Question: How can I get the 'RichEditableText' control to display the text in pages. Just like in Microsoft Word, it should have visual pagebreaks which are determined by a page-size setting so that, I can switch to A4, US Letter size, etc and the text will flow into vertical rectangles (pages) accordingly.

I sense I should use the , 'TextFlow' actually.
But what is the starting point and what should I focus on, in order to get this paper layout.
Any help is appreciated.
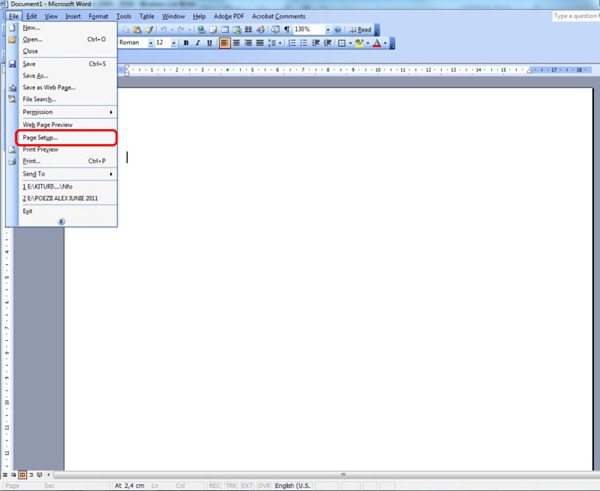
Answer: You can't do it with the default 'RichEditableText' component, but here's a little snippet that should get you started:
'''
<s:VGroup gap="20">
<mx:UIComponent id="page1" width="50" height="50" />
<mx:UIComponent id="page2" width="50" height="50" />
</s:VGroup>
'''
Replace the sizes with your A4 or other sizes. If you want the number of pages to be dynamic, you'll have to use a 'DataGroup' instead.
Now we create one 'TextFlow' object, we assign it one <URL> per page, and we have it lay out the text over our pages:
'''
var tlf:TextFlow = TextFlowUtil.importFromString(
"Some very long text that spans many pages goes in here."
);
for each (var page:Sprite in [page1, page2]) {
var c:ContainerController = new ContainerController(
page, page.width, page.height
);
tlf.flowComposer.addController(c);
}
tlf.flowComposer.updateAllControllers();
'''